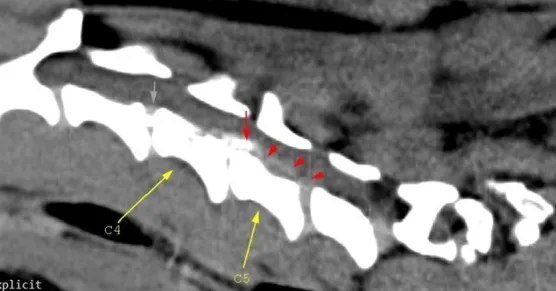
Mid-cervical sagittal view. The gray arrow depicts in situ C3-C4 disk mineralization; the red arrow highlights mineralized herniated disk material (C4-C5), and the red arrowheads highlight mild hyperattenuating disk material and possible hemorrhage. Malalignment of the cervical-thoracic segment is observed and this is due to the positioning of the dog.
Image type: radiology (ct)